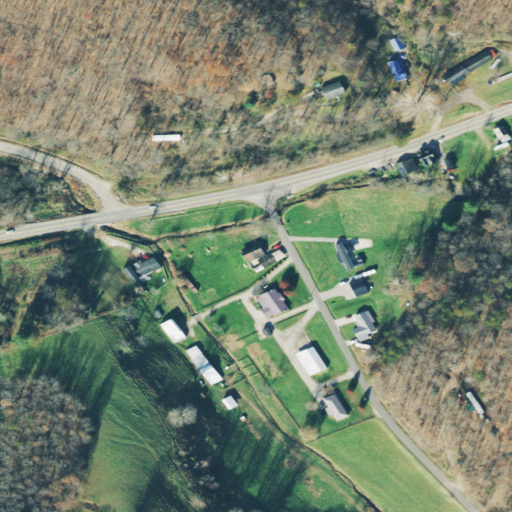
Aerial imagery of valley in Ohio named Railroad Hollow containing deciduous forest, pasture, mixed forest, open development, low intensity development, medium intensity development, and high intensity development